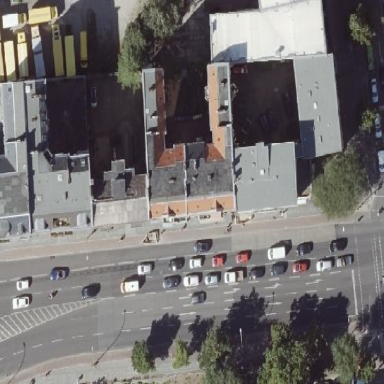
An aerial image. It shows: Building consisting of apartments with double saltbox roof shape.